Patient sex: M
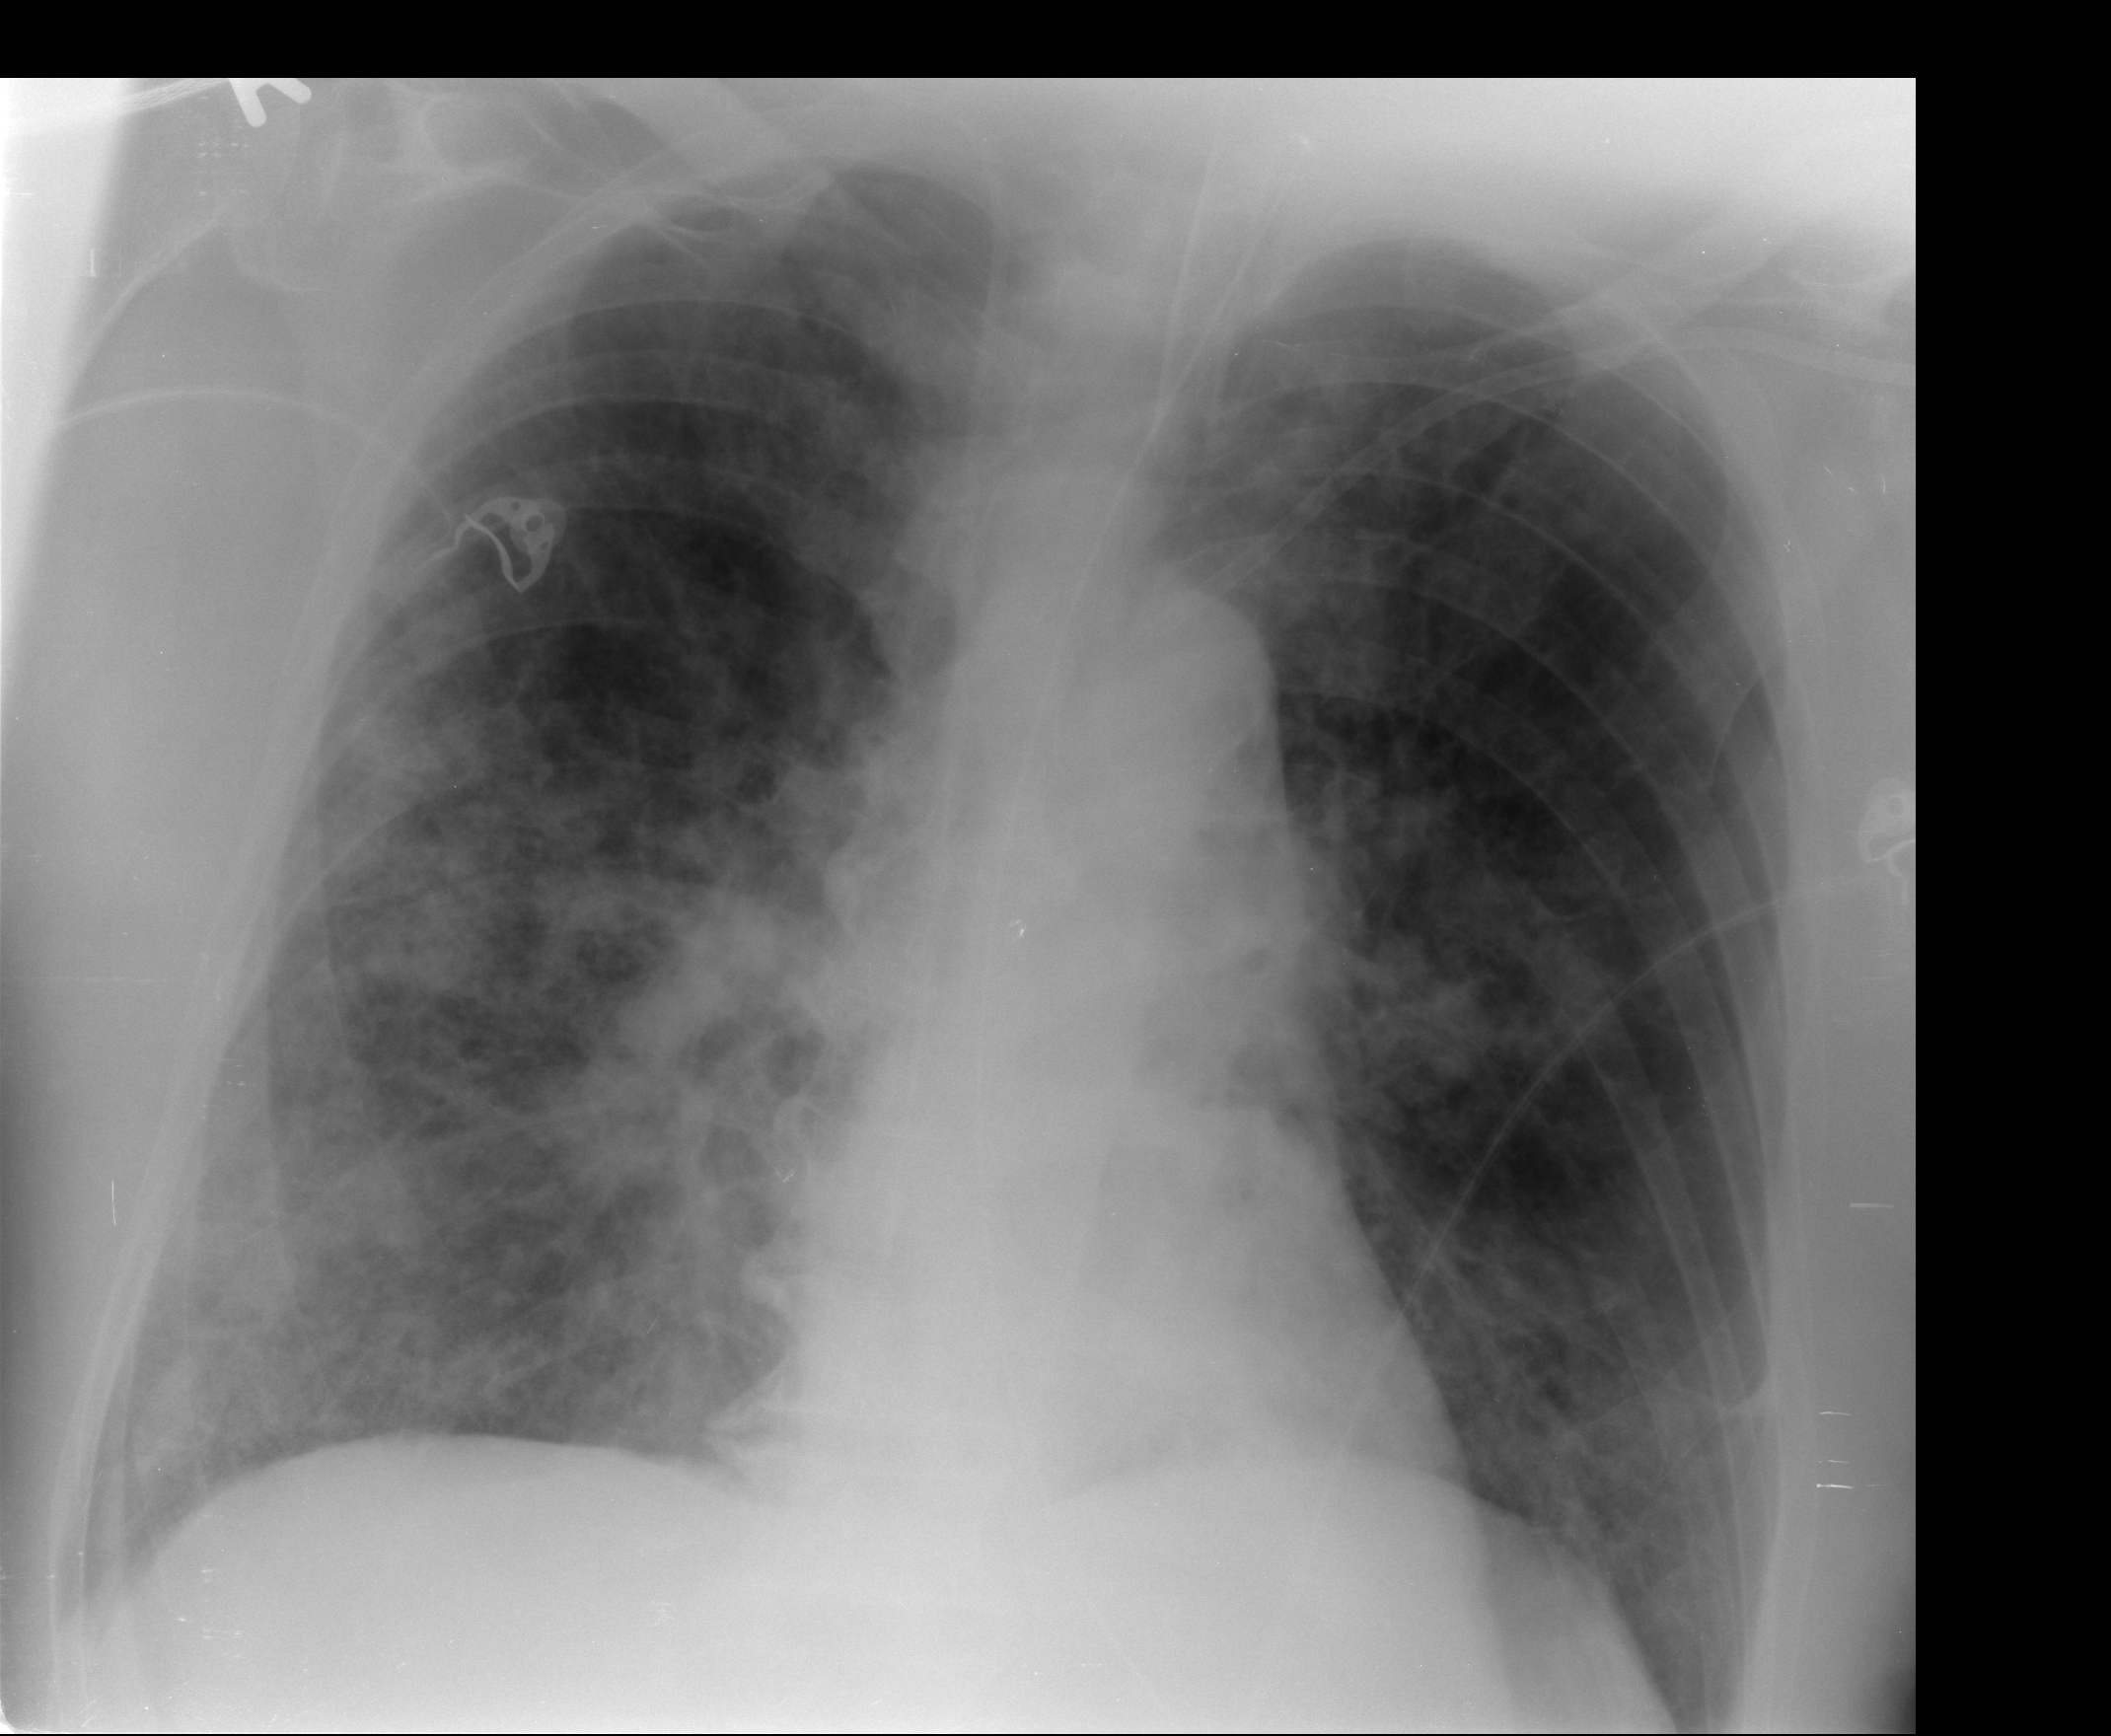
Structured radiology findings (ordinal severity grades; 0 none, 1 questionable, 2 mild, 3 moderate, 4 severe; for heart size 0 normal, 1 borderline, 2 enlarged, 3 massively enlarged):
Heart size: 0
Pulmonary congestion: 3
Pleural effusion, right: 0
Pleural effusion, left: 0
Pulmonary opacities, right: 3
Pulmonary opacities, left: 3
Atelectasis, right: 3
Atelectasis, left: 3